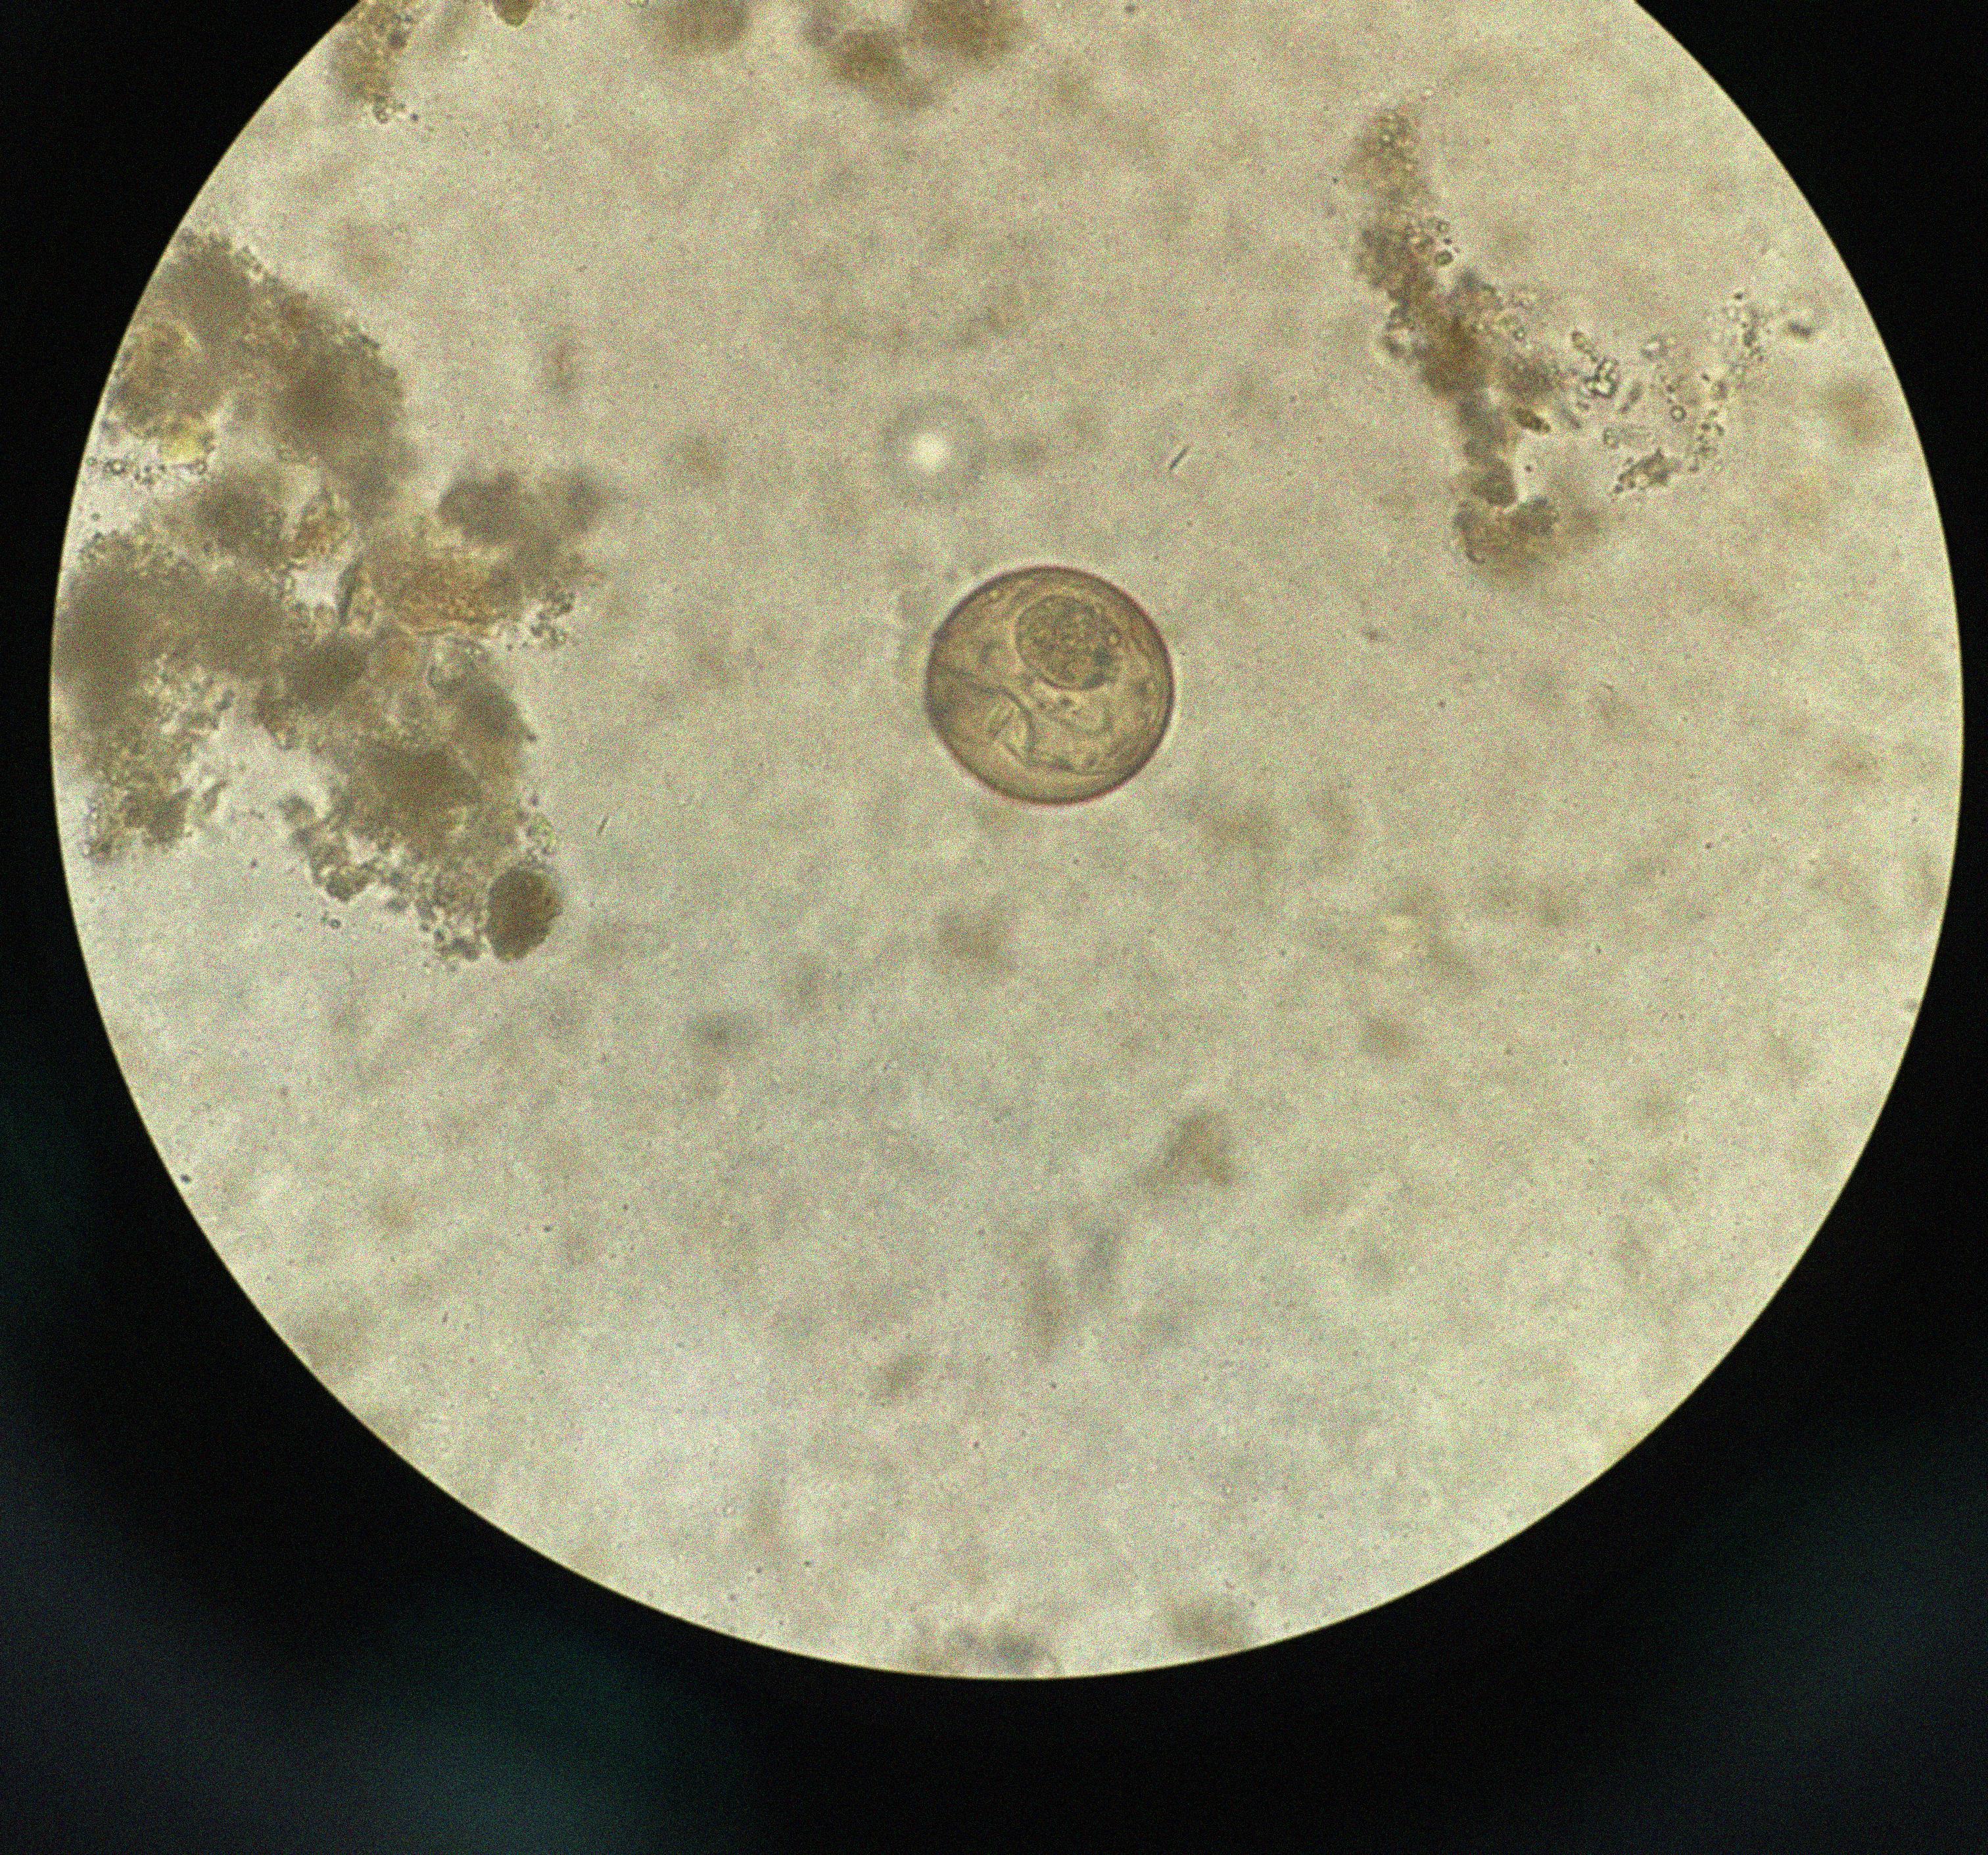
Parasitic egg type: Hymenolepis diminuta